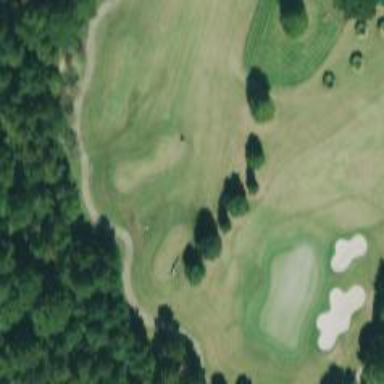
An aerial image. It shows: Grass area designated as golf tee.